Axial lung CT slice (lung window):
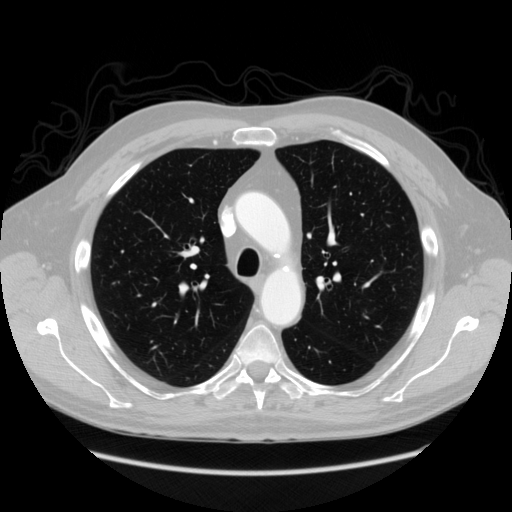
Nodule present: no